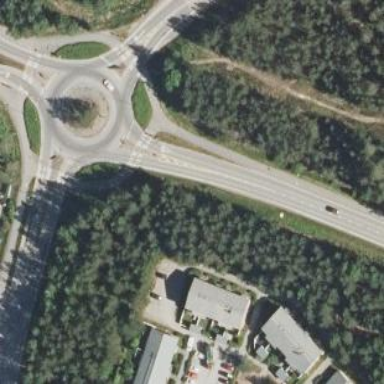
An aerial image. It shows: Uncontrolled road crossing.